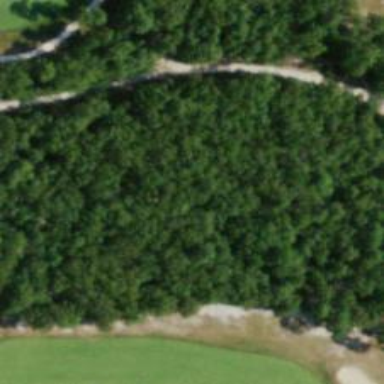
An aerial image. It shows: Service road designated as golf cart path.